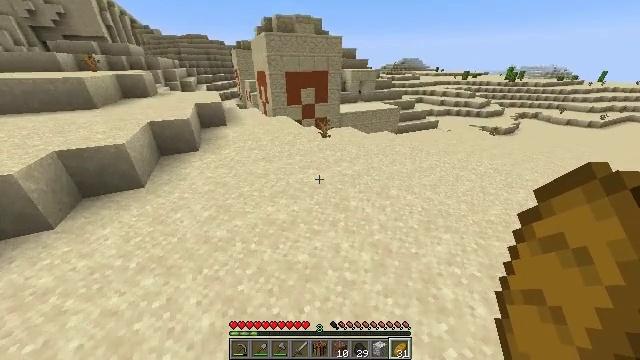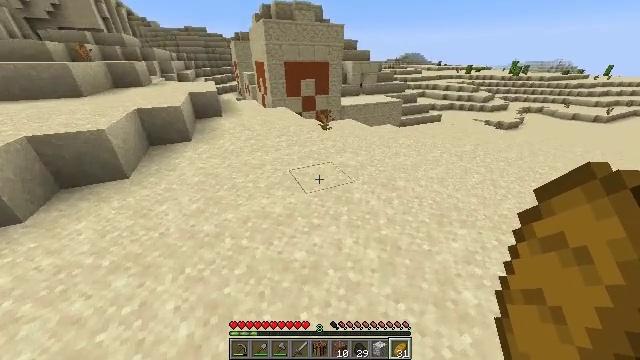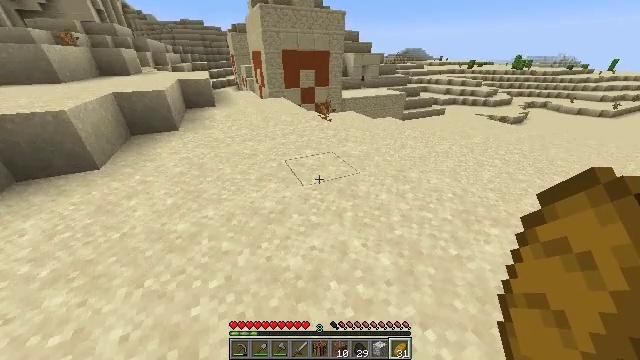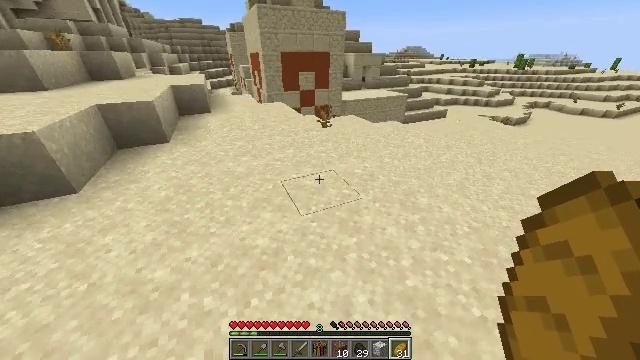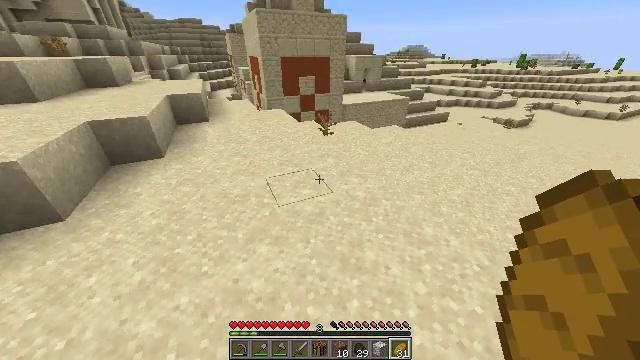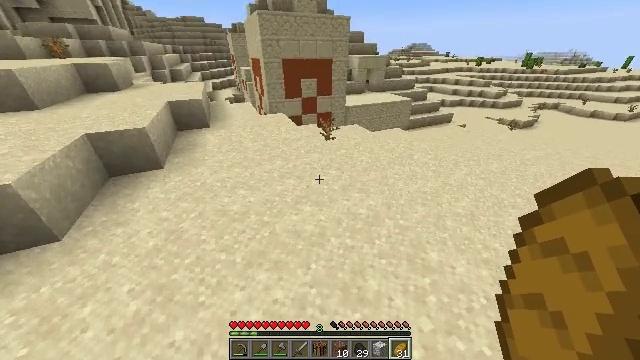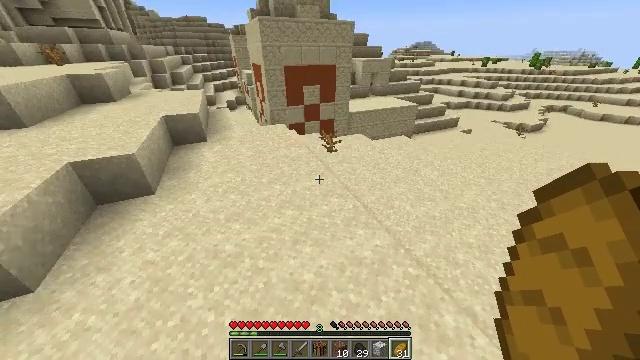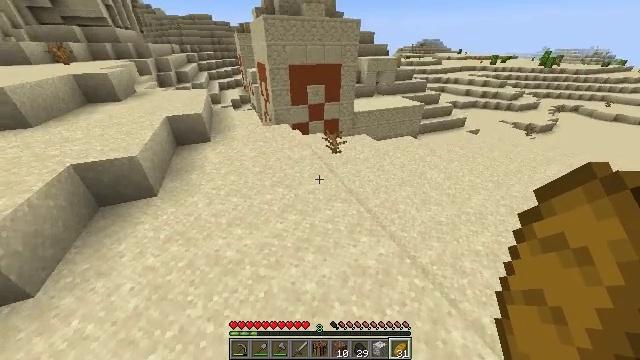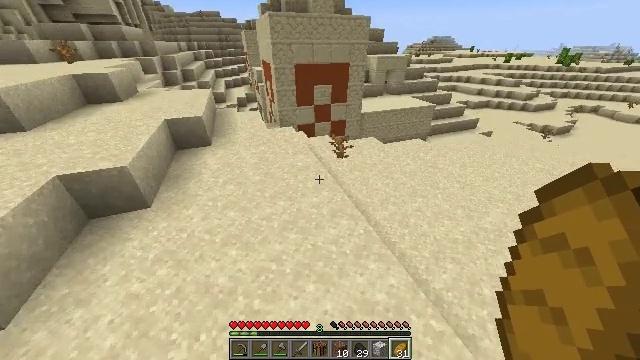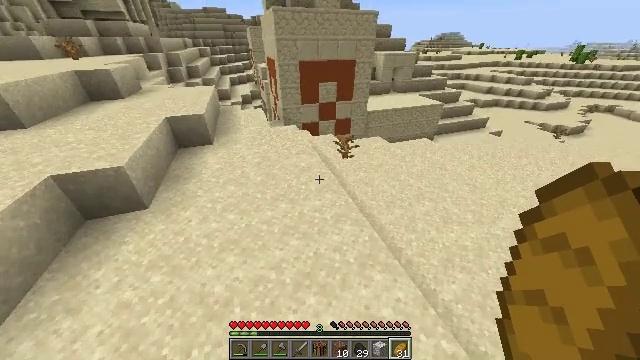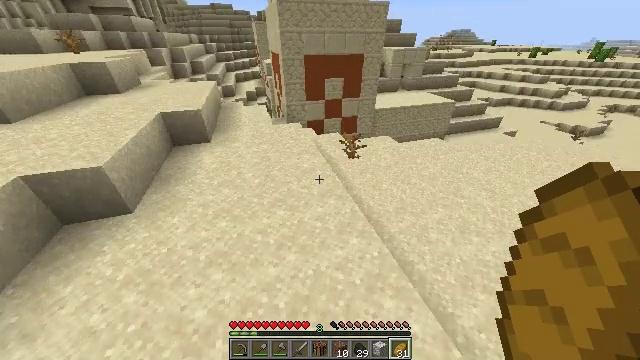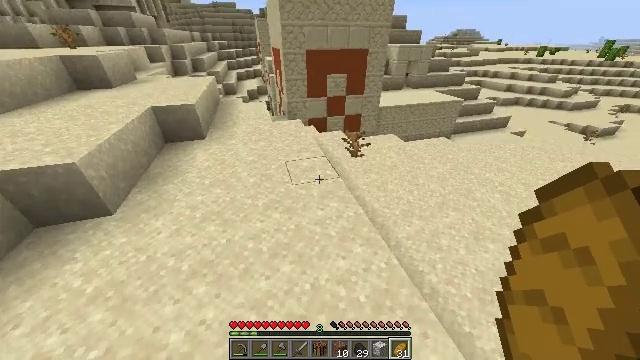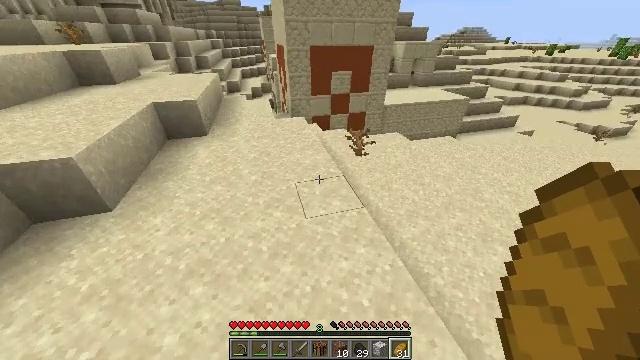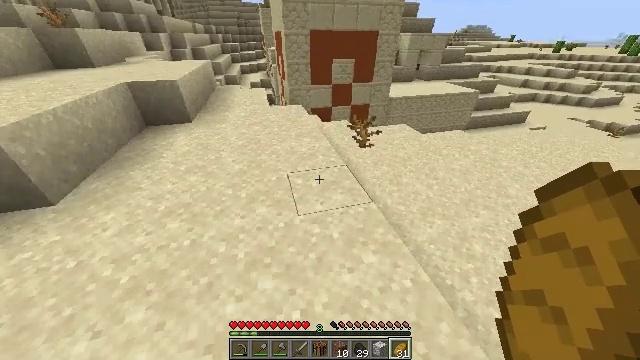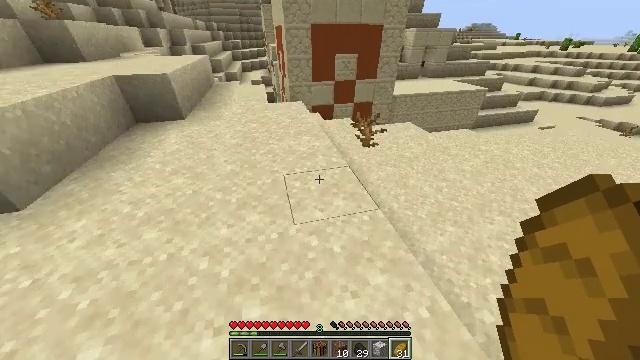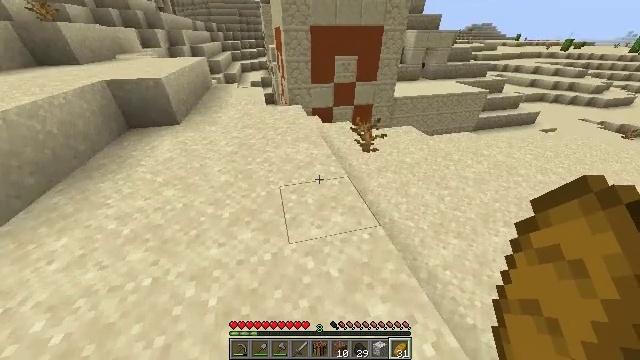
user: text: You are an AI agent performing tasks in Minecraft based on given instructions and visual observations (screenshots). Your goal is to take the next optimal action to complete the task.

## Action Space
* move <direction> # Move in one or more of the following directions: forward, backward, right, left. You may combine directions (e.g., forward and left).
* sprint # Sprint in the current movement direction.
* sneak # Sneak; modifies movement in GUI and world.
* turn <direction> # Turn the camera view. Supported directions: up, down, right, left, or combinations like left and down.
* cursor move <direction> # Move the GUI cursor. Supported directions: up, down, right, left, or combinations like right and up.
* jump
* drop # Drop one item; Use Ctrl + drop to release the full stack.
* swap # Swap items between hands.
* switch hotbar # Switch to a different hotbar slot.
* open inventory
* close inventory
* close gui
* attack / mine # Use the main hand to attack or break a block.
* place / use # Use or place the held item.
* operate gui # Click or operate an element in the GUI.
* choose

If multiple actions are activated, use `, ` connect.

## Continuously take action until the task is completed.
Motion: motion action
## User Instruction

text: Dig out the orange terracotta.
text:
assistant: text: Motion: move forward, sprint, turn down, jump
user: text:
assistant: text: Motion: move forward, sprint, jump
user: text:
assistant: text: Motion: move forward, sprint, jump
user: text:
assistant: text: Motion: move forward, sprint, jump
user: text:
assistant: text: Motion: move forward, sprint, jump
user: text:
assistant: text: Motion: move forward, sprint, jump
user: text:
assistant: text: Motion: move forward, sprint, turn left, jump
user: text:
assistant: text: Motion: move forward, sprint, turn left, jump
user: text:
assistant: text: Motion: move forward, sprint, turn left, jump
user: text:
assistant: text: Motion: move forward, sprint, turn left, jump
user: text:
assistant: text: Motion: move forward, sprint, jump
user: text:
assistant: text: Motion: move forward, sprint, turn left, jump
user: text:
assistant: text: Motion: move forward, sprint, jump
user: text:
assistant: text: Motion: move forward, sprint, jump
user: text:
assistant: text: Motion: move forward, sprint, jump
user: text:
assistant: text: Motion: move forward and move left, sprint, jump
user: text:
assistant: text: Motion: move forward and move left, sprint, jump
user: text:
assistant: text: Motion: move forward and move left, sprint, jump
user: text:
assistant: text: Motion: move forward and move left, sprint, jump
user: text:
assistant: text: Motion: move forward and move left, sprint, jump
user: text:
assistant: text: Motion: move forward and move left, sprint, jump
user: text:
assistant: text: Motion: move forward and move left, sprint, turn right, jump
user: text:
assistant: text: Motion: move forward and move left, sprint, jump
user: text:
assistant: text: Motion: move forward and move left, sprint, jump
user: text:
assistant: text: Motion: move forward and move left, sprint, turn right, jump
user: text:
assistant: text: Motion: move forward and move right, sprint, turn right, jump
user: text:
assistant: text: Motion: move forward and move right, sprint, turn right, jump
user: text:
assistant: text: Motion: move forward and move right, sprint, turn right and down, jump
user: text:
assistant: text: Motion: move forward and move right, sprint, turn right, jump
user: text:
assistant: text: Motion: move forward and move right, sprint, turn right, jump